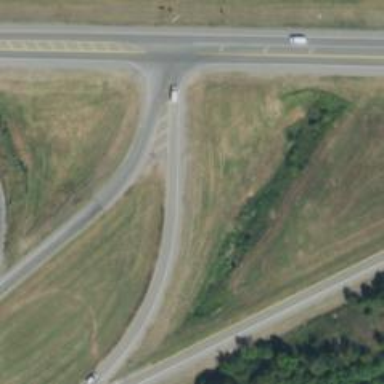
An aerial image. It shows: Secondary link road.